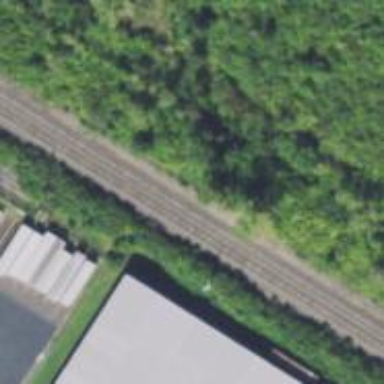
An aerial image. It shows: Disused railway siding.